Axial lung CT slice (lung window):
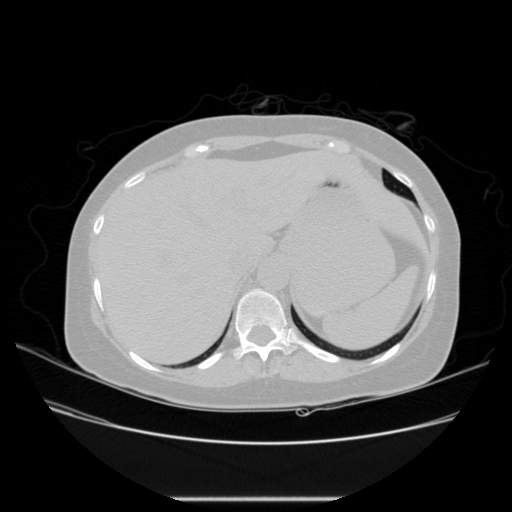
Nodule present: no